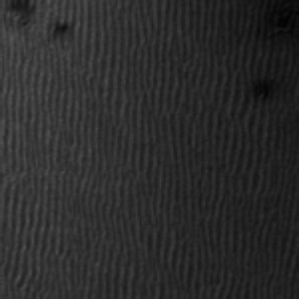
Label: frost